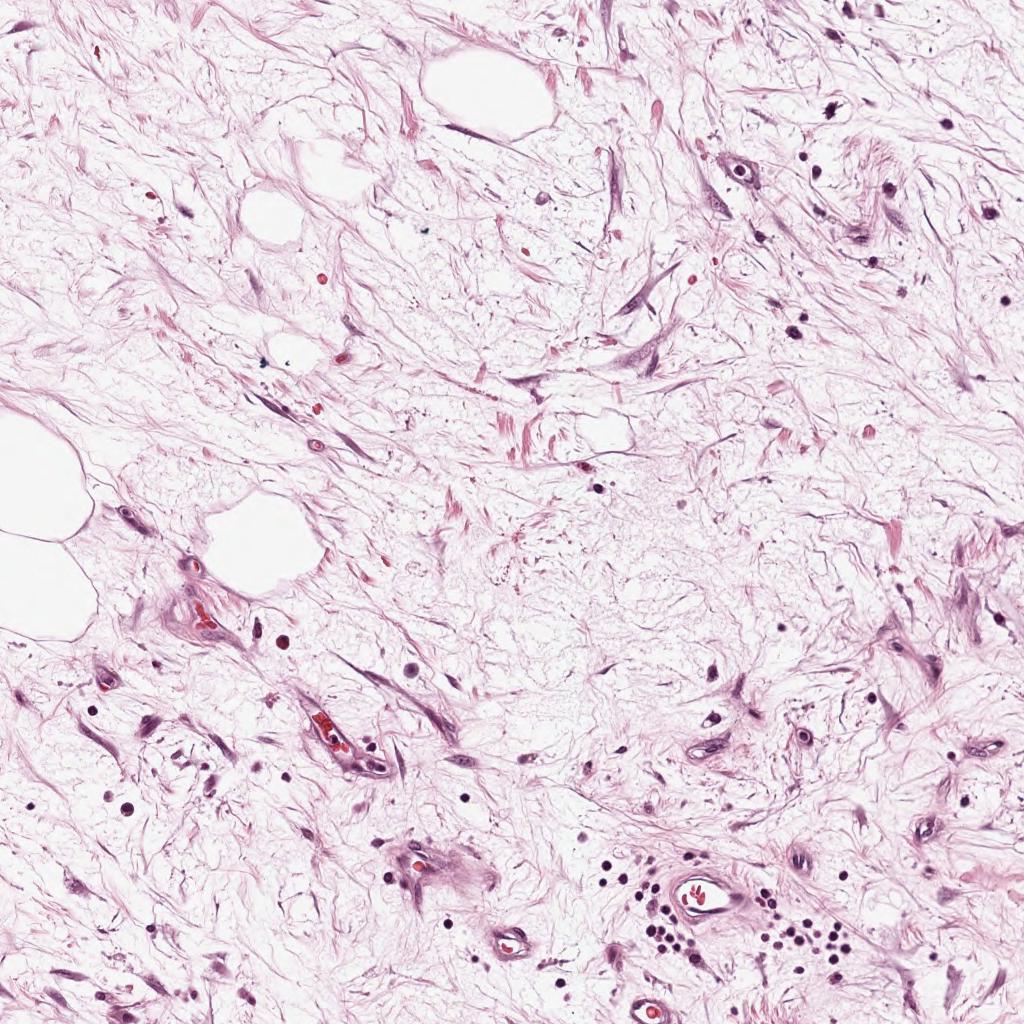
Label: Non-Viable-Tumor